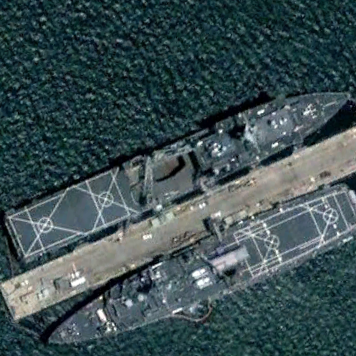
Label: combat